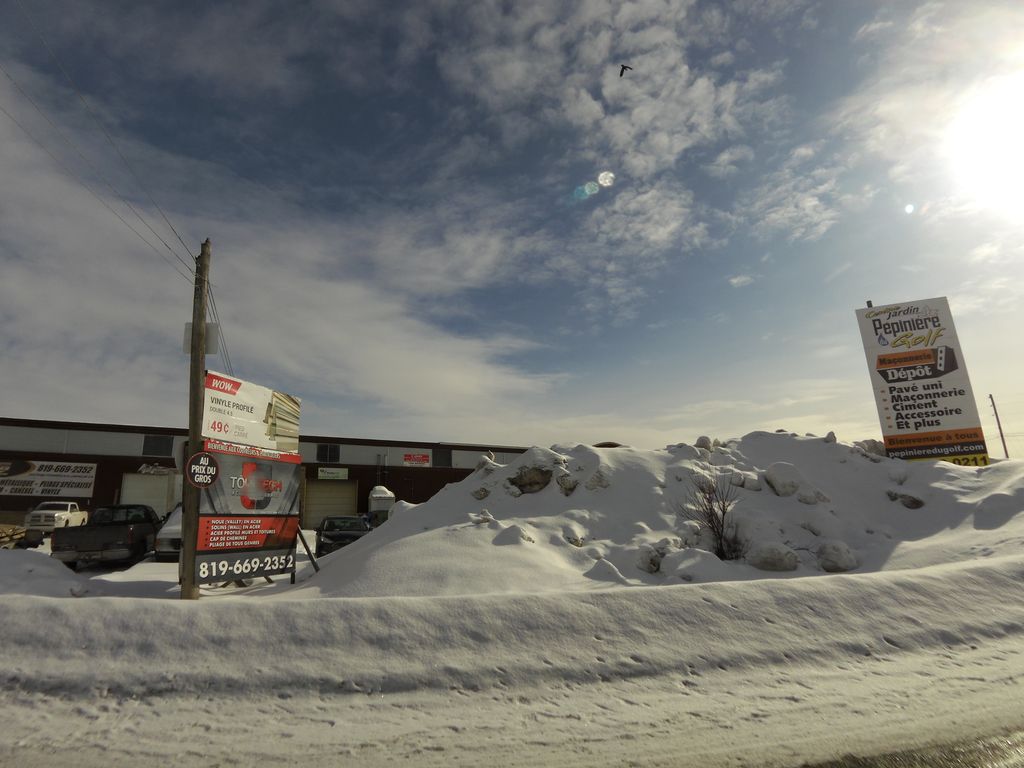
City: ottawa-gatineau